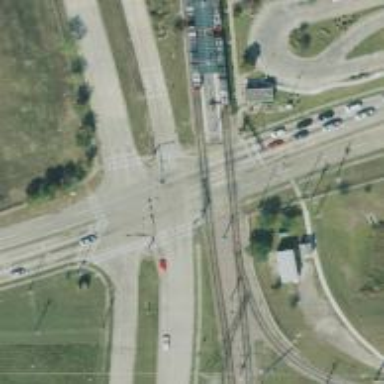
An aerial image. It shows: Crossing for the railway.